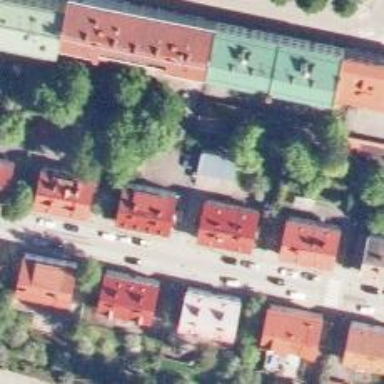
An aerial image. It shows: Alley classified as service road.